Question: So, I'm trying to compile the Minimalist sample code from this tutorial.
<URL>
I have Android SDK and NDK and gpg-cpp sdk installed at C:/Android, and environmental variables set.
so, to my knowledge I've followed the guide to the letter. But when I run ndk-build inside the jni folder I get the error: Cannot find module with tag 'gpg-cpp-sdk/android' in import path. Are you sure your NDK_MODULE_PATH variable is properly defined?

"In the guide, the part that mentions setting hte NDK_MODULE_PATH variable, says
set the variable NDK_MODULE_PATH to point to the directory above the gpp-cpp-sdk directory."
I just realized, the guide says gpp-cpp-sdk while the folder is gpg-cpp-sdk..
I just tried changing the name of the folder, but I still got the same error, the error says gpg-cpp-sdk, so I guess it might just be a typo on the guide page.
The Android.mk is the one that came with the project, I didn't make any changes to it.
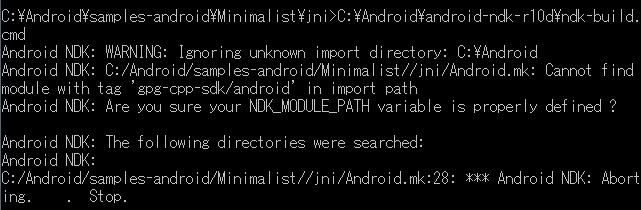
Answer: ## I do not use Eclipse for Android Development, so I only went to Step 3.
## Steps from Google docs:
<URL>
1. Download the Android SDK and the Android NDK and extract them to your machine. In your environment, set SDK_ROOT to the location of your Android SDK folder and NDK_ROOT to the location of your Android NDK folder.
2. Download the C++ sample games. This tutorial refers to the location of the samples on your machine as SAMPLES_DIR.
3. Download the Google Play Game services C++ SDK. Extract the SDK onto your development machine. In your environment, set the variable NDK_MODULE_PATH to point to the directory above the gpp-cpp-sdk directory. You should have the following directory structure: NDK_MODULE_PATH/ gpp-cpp-sdk/
## Here is what I did:
1. git clone "https://github.com/playgameservices/cpp-android-basic-samples.git" "<some directory>"
2. In my Terminal: export NDK_MODULE_PATH="<some directory>"
3. cd cpp-android-basic-samples/
4. cd samples-android/
5. cd Minimalist/
6. ndk-build (this assumes you have the NDK in your path already)